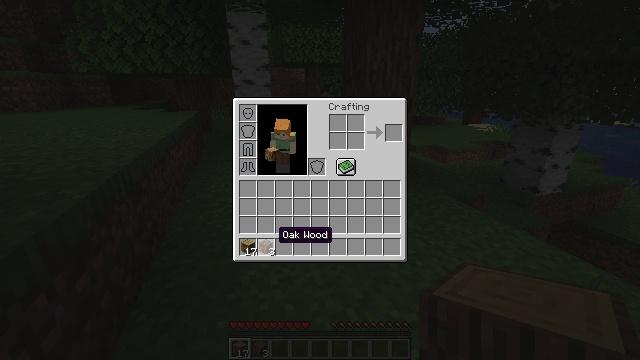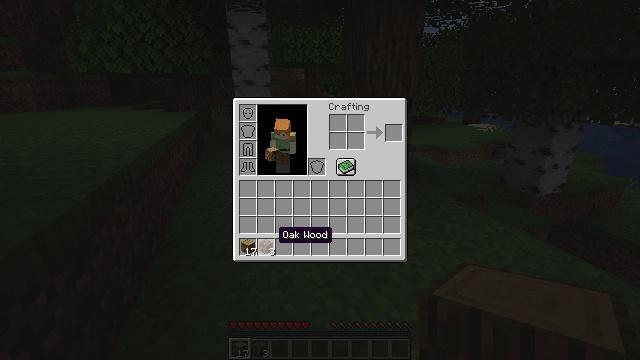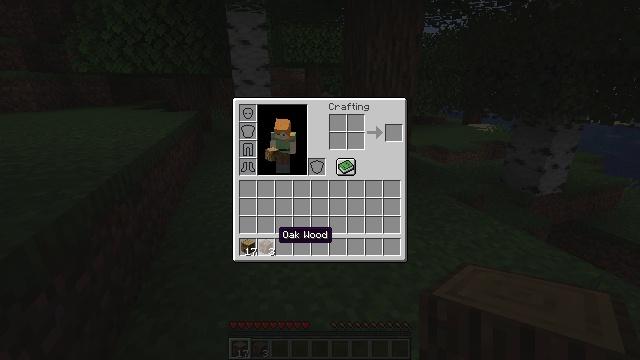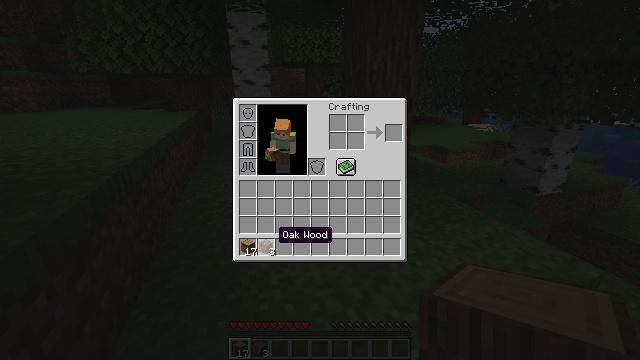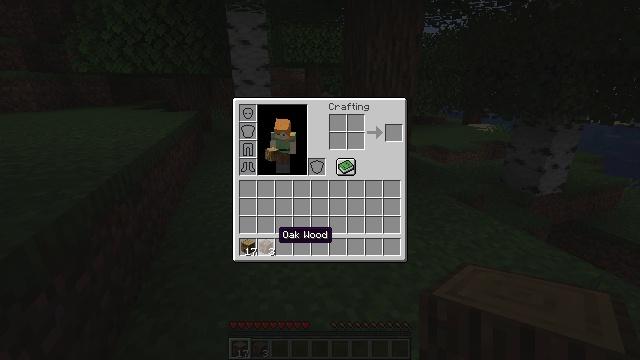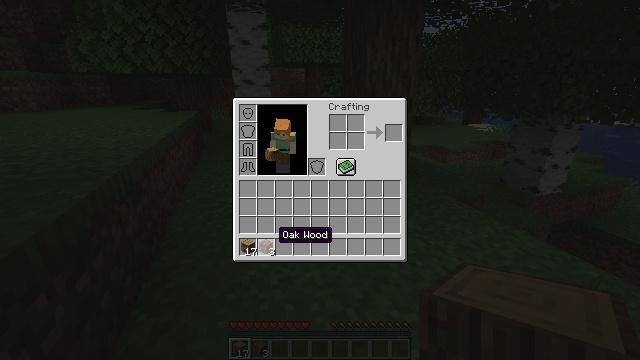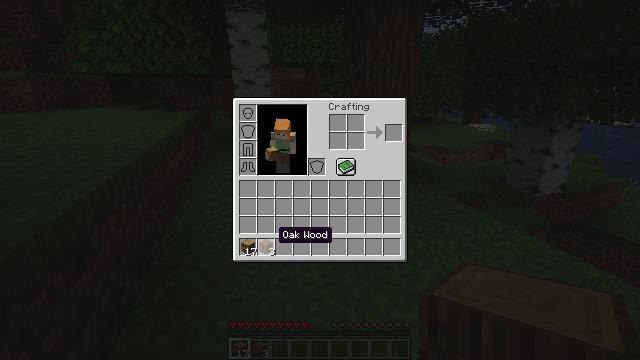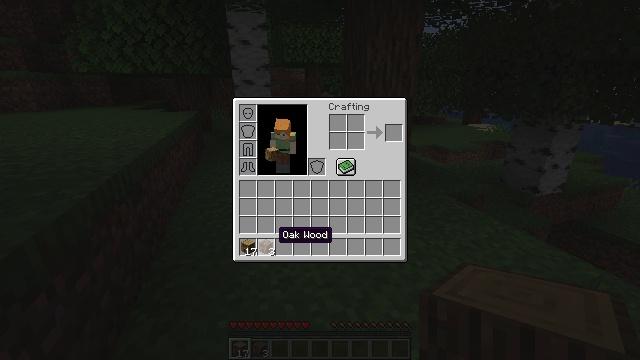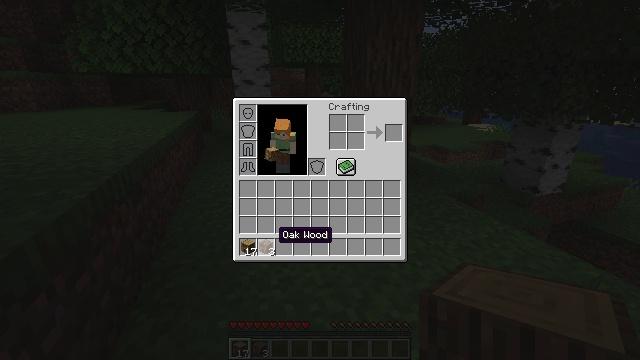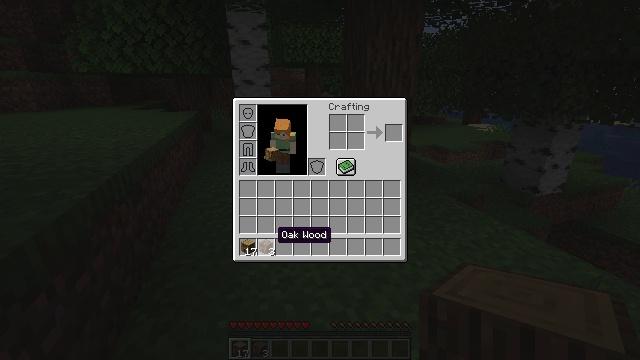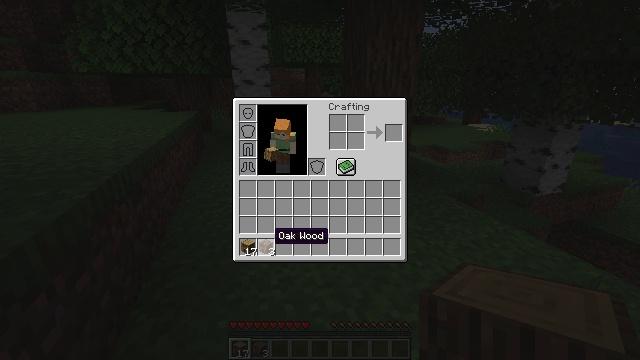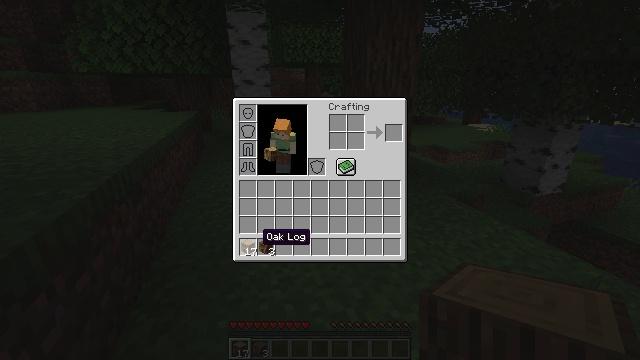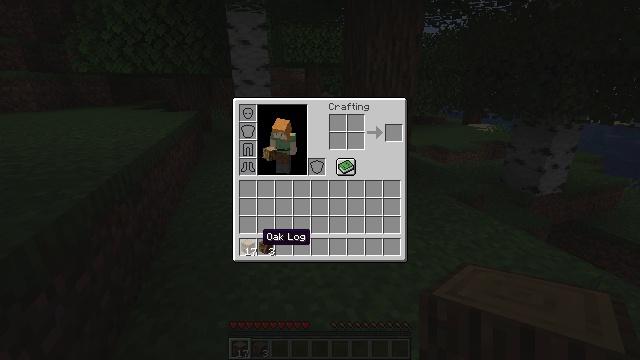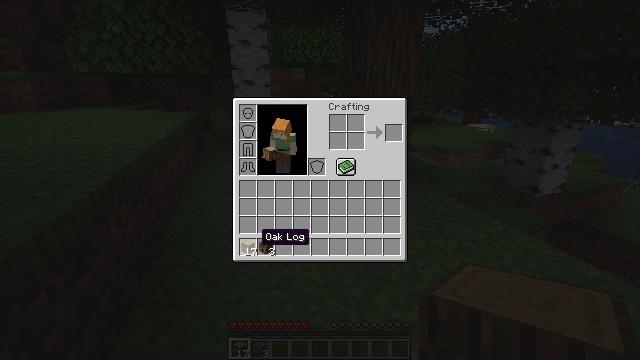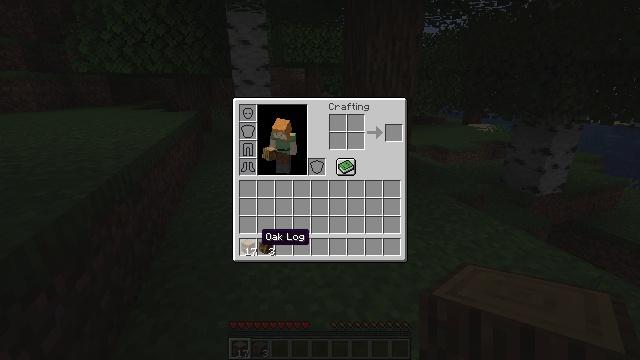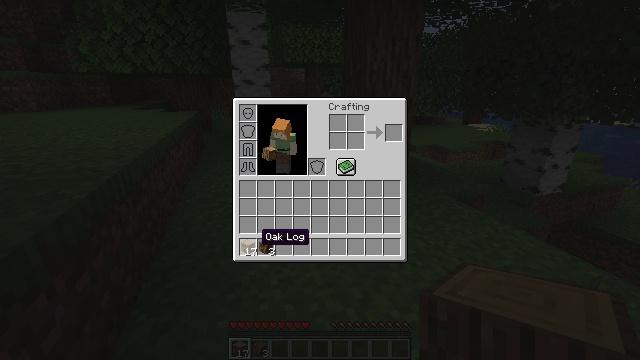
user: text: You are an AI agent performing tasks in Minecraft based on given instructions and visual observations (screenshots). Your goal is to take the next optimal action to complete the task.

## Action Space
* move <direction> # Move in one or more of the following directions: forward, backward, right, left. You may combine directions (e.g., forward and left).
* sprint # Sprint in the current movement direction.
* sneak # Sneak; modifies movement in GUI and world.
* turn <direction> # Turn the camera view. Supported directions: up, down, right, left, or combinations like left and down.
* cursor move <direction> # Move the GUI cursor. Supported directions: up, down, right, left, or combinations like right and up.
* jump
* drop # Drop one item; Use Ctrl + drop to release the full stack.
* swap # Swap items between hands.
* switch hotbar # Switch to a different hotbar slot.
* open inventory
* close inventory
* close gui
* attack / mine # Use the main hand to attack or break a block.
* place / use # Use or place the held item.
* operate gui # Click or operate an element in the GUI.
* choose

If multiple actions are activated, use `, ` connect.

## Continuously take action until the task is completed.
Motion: motion action
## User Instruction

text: Take logs to craft oak wood.
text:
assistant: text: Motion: no_op
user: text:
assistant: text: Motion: no_op
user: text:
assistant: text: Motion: no_op
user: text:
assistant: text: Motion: no_op
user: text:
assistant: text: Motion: no_op
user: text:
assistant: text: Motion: no_op
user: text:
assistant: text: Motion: no_op
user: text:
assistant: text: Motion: no_op
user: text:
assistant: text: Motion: no_op
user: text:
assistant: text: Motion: no_op
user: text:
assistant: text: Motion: cursor move left
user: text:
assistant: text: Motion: no_op
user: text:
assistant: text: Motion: no_op
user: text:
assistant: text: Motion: no_op
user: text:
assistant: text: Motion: no_op
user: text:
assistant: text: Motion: no_op
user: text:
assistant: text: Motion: no_op
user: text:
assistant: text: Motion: no_op
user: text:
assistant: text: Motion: no_op
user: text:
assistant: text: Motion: no_op
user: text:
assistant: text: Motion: no_op
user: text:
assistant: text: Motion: no_op
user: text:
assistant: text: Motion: no_op
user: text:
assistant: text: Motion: no_op
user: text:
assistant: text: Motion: no_op
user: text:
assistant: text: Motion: no_op
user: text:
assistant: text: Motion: no_op
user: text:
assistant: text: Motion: no_op
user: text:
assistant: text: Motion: no_op
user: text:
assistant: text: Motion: no_op